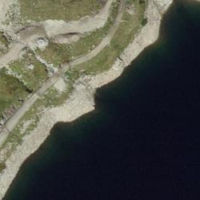
EUNIS habitat code: 14
Species observed at this site:
Arnica montana
Pyrrhocorax graculus